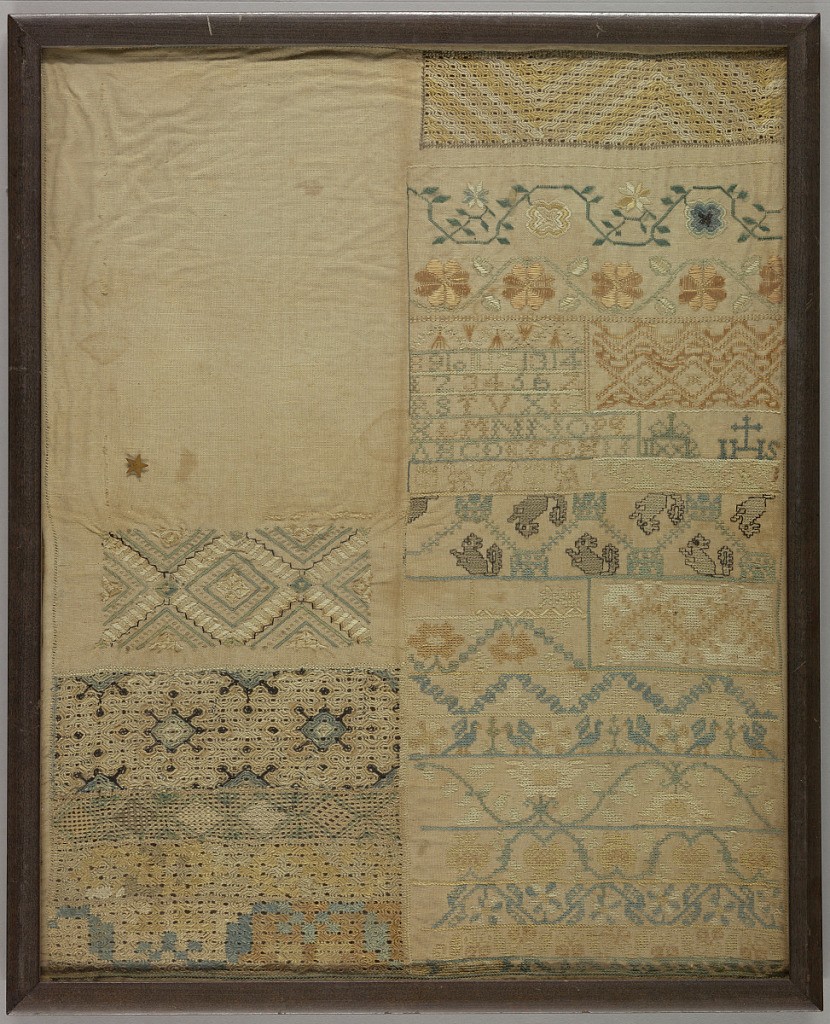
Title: Sampler
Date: ca. 1800
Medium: cotton, silk Technique: cross stitch embroidery, withdrawn and deflected element work, satin and stem stitch embroidery
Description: Silk in blues, greens, yellows and pale oranges on white cotton. Composed in two sections: on the left, only half completed, geometric pattern bands with deflected element work. On the right, cross stitch floral bands, a cross stitch band with mice, alphabets and numerals, satin stitch floral and vine patterns.